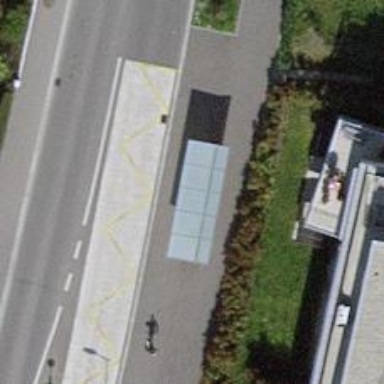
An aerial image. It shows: Bus stop with shelter. It is platform for public transport.